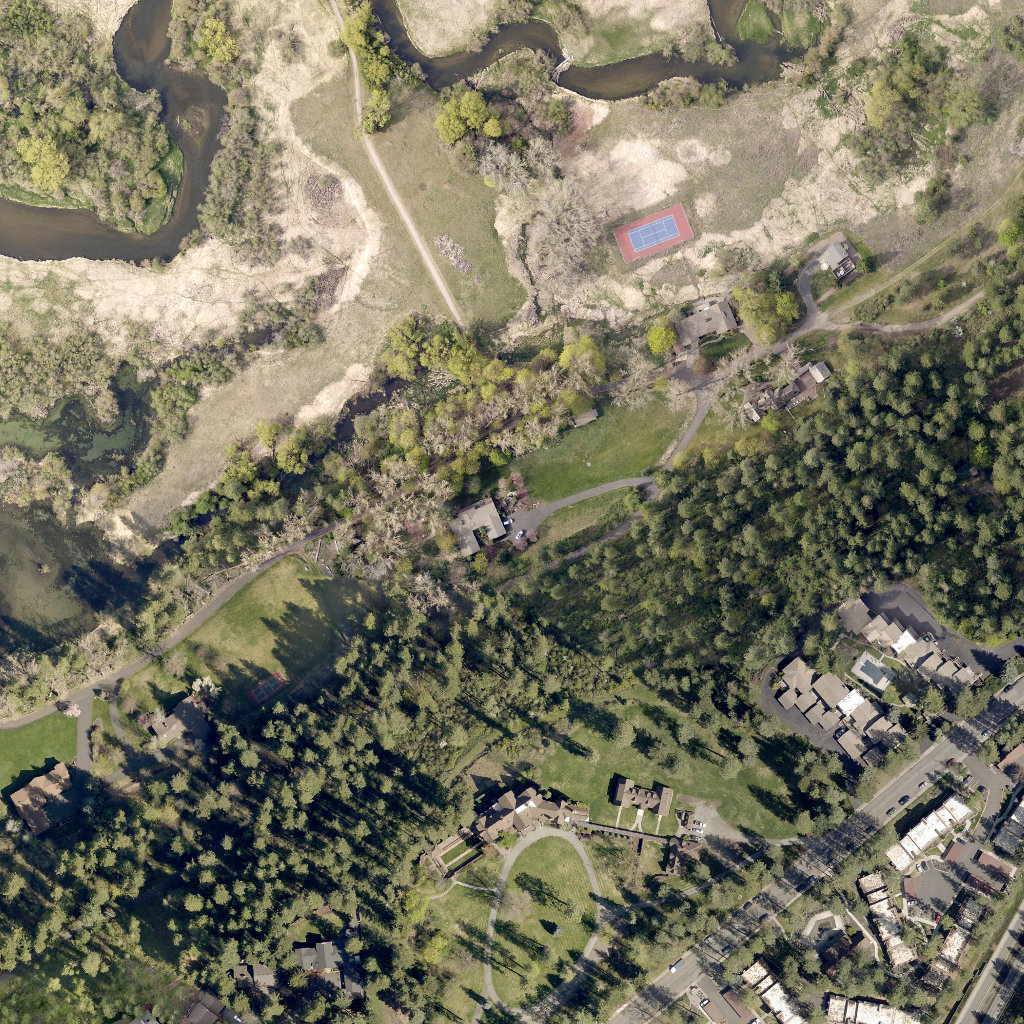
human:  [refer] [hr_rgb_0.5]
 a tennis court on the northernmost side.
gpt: <box>[[59, 19, 68, 25, 0]]</box>